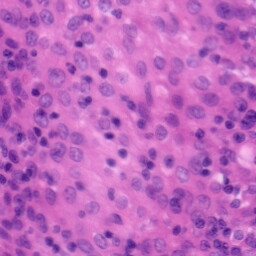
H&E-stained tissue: Tonsil